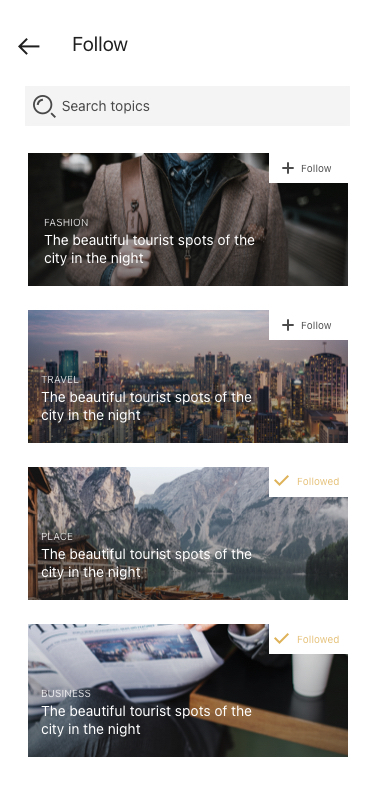
Text in this UI design:
Search topics
Follow
FASHION
The beautiful tourist spots of the
city in the night
Follow
PLACE
The beautiful tourist spots of the
city in the night
Followed
BUSINESS
The beautiful tourist spots of the
city in the night
Followed
TRAVEL
The beautiful tourist spots of the
city in the night
Follow